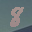
Label: 8